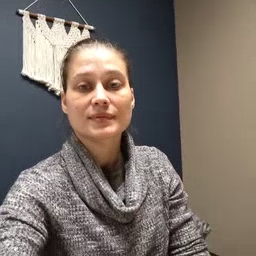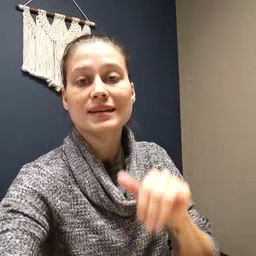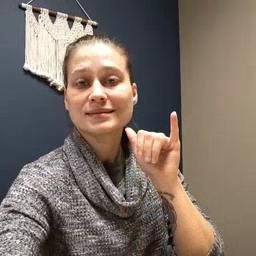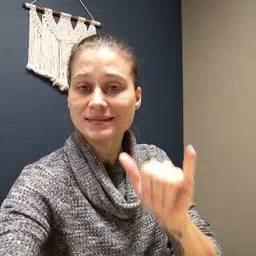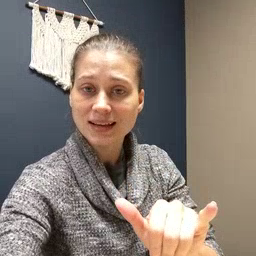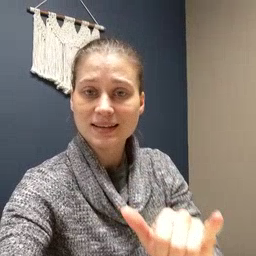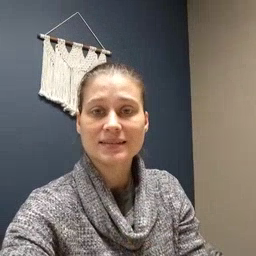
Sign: stay